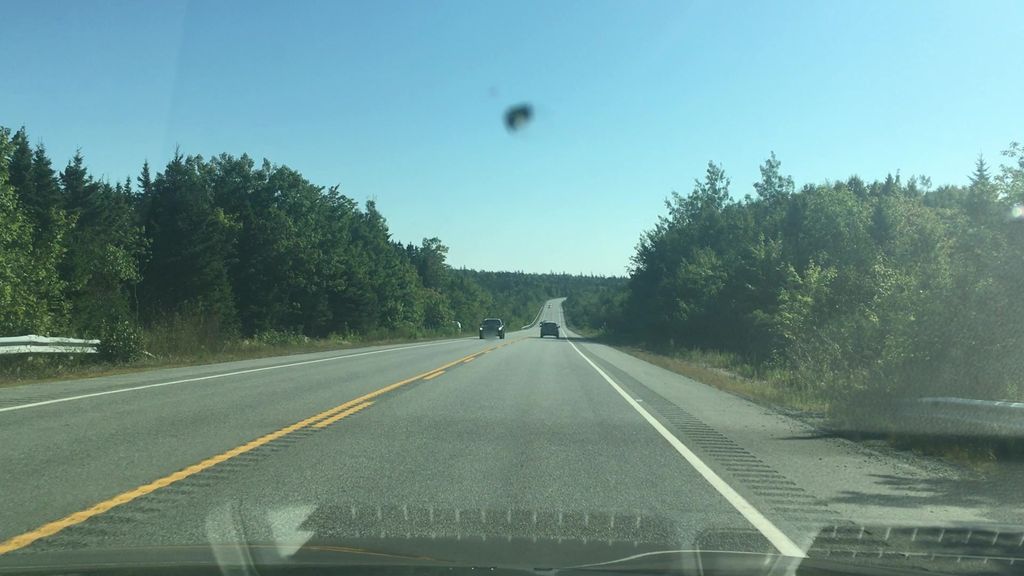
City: halifax